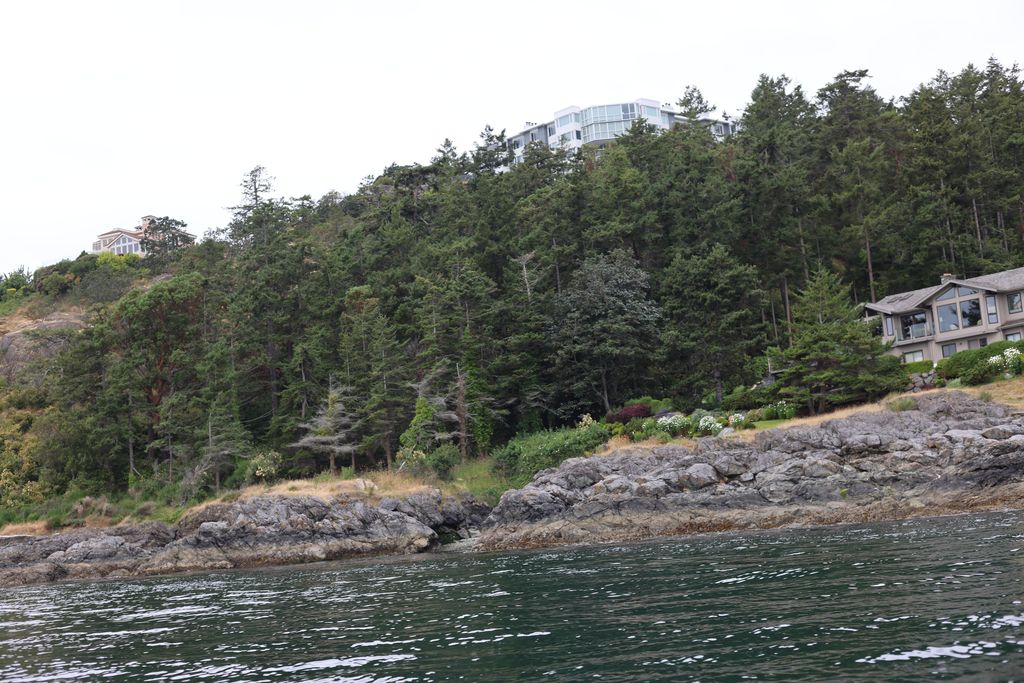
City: victoria